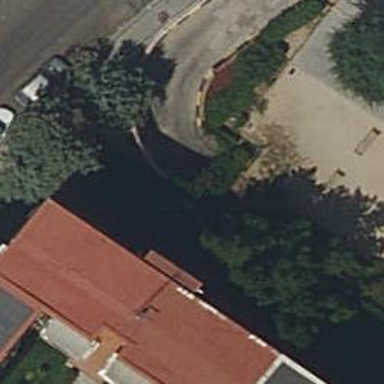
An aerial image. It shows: Parking area.